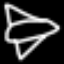
Label: airplane